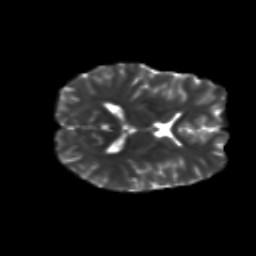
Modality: T2w
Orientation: axial
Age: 28
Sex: female
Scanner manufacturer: siemens
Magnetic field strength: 3 T
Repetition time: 8.8 s
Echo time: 0.085 s